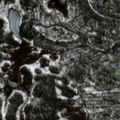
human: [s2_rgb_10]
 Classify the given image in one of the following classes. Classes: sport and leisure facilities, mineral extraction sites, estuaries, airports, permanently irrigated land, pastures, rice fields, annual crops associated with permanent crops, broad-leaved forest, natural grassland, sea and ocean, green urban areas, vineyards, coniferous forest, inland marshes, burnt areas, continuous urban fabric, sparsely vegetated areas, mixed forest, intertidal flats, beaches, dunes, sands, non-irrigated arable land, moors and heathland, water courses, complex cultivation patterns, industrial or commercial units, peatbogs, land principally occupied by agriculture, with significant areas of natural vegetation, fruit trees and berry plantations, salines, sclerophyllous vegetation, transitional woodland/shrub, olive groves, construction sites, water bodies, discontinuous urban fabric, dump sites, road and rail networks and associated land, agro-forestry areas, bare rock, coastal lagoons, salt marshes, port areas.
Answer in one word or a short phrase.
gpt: coniferous forest, transitional woodland/shrub, peatbogs